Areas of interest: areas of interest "Chen Yuan's Former Residence (Not Open to the Public)"
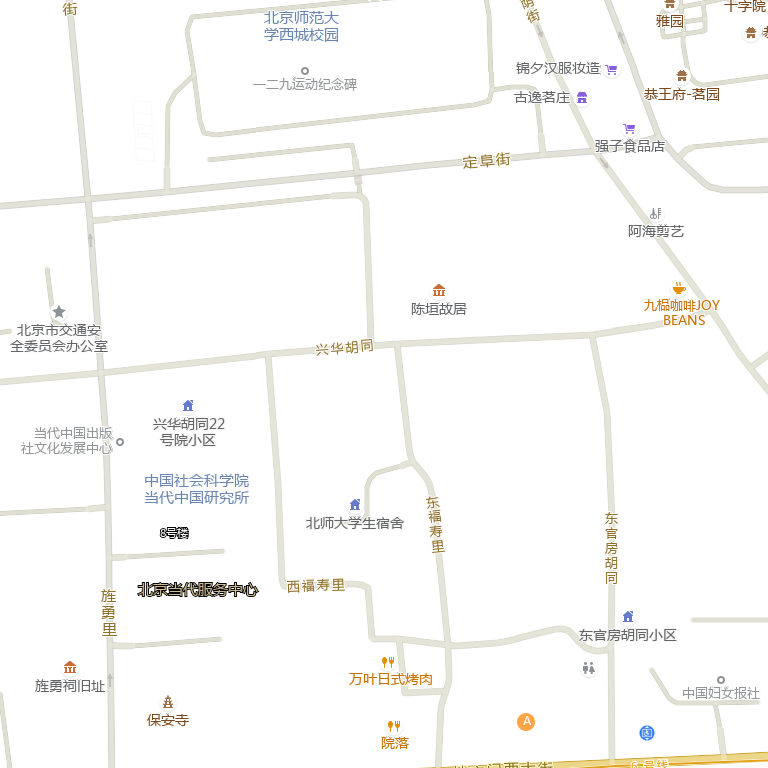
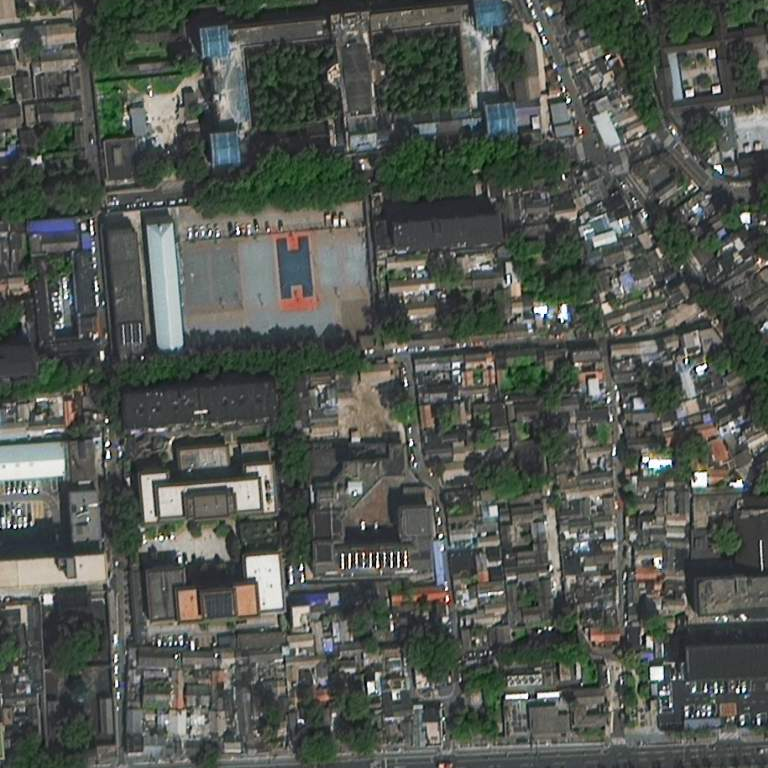